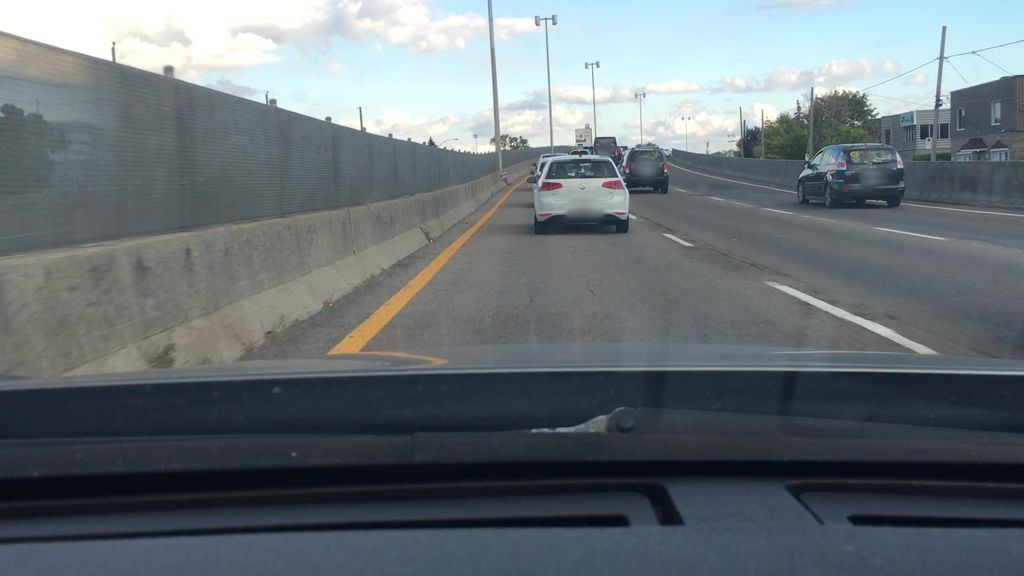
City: montreal